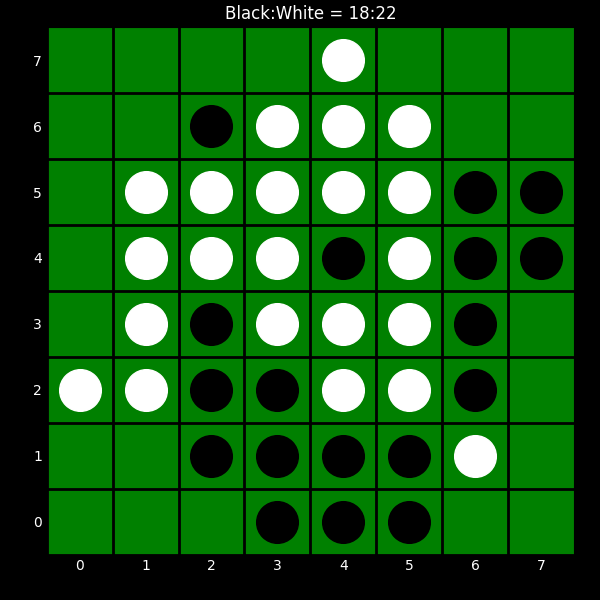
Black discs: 18
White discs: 22